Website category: book
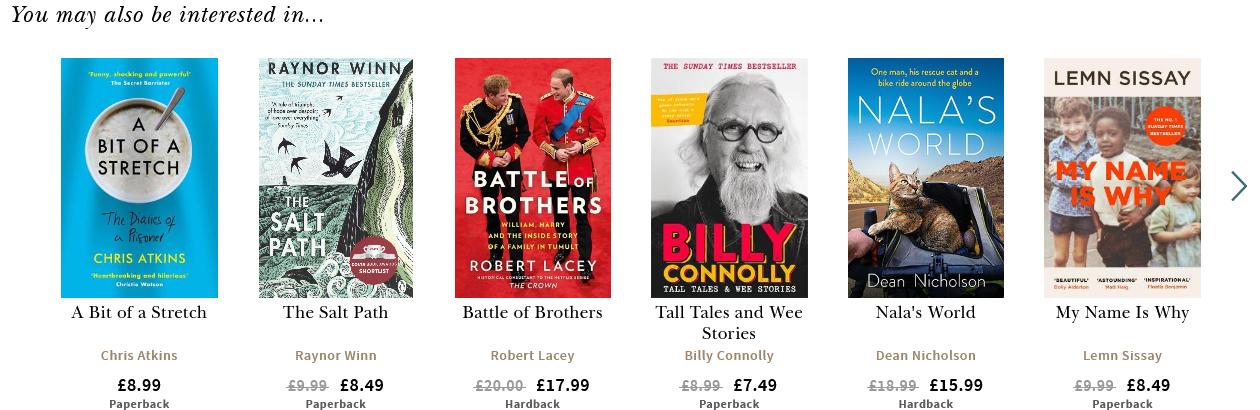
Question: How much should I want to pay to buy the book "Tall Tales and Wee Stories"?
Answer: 7.49

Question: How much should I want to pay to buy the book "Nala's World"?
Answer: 15.99

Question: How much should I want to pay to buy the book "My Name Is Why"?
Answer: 8.49

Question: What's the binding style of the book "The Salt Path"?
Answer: Paperback

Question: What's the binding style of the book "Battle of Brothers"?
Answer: Hardback

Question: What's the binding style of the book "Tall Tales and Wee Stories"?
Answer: Paperback

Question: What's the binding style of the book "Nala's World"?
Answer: Hardback

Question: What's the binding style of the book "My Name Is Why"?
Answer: Paperback

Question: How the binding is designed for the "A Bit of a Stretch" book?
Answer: Paperback

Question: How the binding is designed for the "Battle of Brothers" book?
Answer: Hardback

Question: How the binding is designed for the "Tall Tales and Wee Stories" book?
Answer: Paperback

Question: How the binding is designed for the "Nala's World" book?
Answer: Hardback

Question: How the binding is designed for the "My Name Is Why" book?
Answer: Paperback

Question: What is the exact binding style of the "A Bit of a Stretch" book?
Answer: Paperback

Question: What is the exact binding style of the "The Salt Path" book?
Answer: Paperback

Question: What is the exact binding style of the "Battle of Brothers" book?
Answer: Hardback

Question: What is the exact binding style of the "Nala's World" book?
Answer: Hardback

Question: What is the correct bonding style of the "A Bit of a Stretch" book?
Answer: Paperback

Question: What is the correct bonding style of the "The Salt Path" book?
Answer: Paperback

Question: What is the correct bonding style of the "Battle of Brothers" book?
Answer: Hardback

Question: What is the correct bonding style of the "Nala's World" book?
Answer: Hardback

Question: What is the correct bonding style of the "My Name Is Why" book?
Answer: Paperback

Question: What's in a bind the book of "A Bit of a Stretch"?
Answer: Paperback

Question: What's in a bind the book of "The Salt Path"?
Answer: Paperback

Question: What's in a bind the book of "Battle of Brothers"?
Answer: Hardback

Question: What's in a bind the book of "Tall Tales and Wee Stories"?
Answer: Paperback

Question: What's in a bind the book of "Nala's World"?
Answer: Hardback

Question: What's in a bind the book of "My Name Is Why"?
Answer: Paperback

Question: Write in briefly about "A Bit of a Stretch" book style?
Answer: Paperback

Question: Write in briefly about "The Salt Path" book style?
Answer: Paperback

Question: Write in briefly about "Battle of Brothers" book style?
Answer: Hardback

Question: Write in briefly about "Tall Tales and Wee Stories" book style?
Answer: Paperback

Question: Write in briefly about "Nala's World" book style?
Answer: Hardback

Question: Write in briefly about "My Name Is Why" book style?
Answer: Paperback

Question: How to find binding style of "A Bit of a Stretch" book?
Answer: Paperback

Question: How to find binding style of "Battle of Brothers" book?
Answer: Hardback

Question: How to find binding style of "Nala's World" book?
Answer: Hardback

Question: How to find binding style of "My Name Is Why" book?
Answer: Paperback